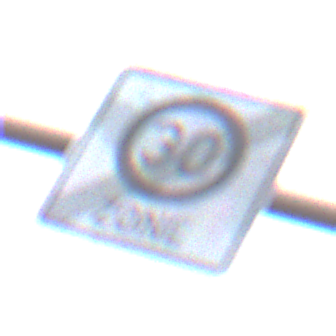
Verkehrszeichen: EndeZone30
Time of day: MorningAfternoon
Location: Outdoor (Suburban)
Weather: Overcast
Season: NotSpecified
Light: Natural